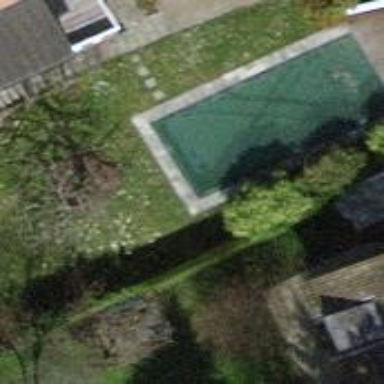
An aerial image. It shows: Swimming pool located in leisure land.